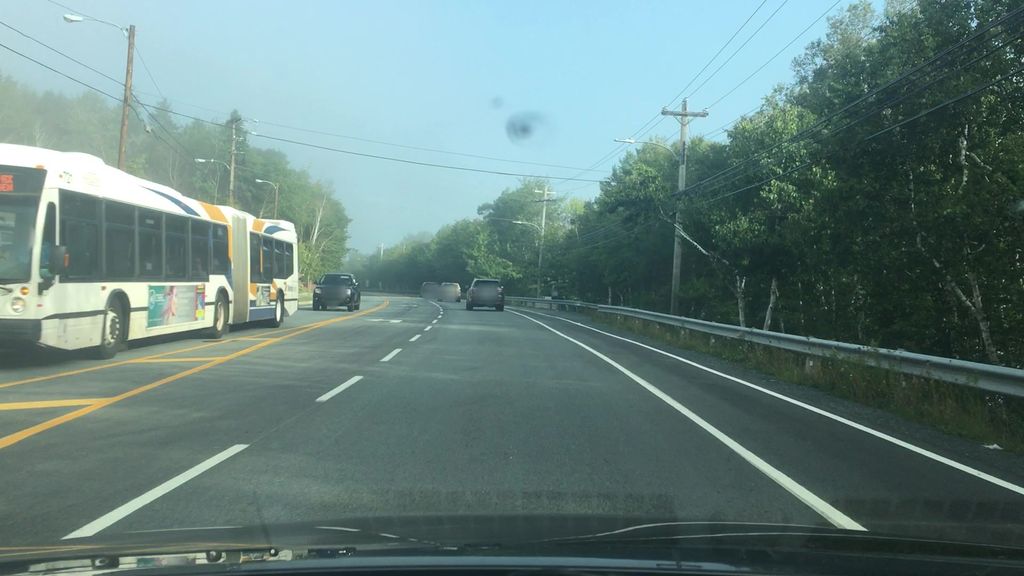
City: halifax